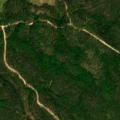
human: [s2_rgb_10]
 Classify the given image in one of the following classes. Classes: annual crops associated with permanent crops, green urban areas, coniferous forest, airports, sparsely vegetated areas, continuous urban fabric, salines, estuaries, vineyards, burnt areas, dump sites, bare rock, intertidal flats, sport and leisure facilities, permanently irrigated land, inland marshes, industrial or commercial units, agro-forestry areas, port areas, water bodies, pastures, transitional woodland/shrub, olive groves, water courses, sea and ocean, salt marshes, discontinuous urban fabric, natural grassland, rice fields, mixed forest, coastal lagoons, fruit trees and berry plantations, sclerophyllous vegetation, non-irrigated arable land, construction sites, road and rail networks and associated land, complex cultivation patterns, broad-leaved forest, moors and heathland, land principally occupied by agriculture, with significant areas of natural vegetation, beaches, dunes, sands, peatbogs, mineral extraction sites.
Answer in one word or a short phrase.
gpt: coniferous forest, mixed forest, transitional woodland/shrub